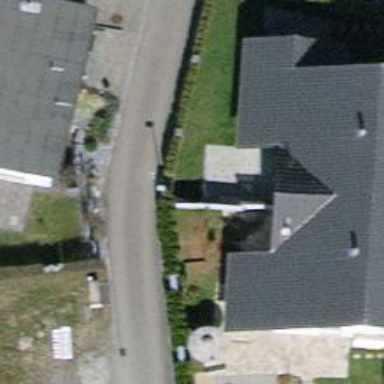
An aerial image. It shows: Residential road.